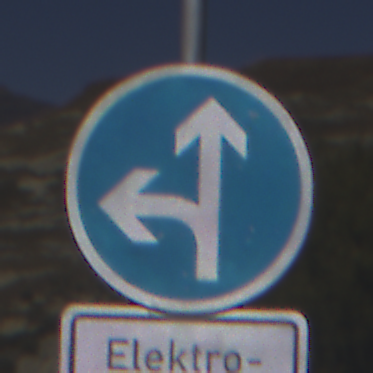
Verkehrszeichen: VorgeschriebeneFahrtrichtungGeradeausOderLinks
Zusatzzeichen unten: BesondereFahrzeugeUndTransportgueter11
Umgebung: Outdoor, Nature
Tageszeit: Midday
Wetter: Clear
Licht: Natural
Jahreszeit: NotSpecified
Kontrast: HighContrast